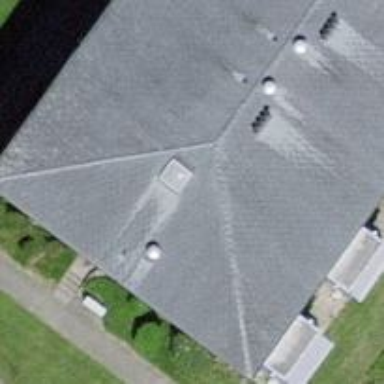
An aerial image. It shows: Residential building with hipped roof.